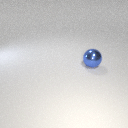
large blue metal sphere